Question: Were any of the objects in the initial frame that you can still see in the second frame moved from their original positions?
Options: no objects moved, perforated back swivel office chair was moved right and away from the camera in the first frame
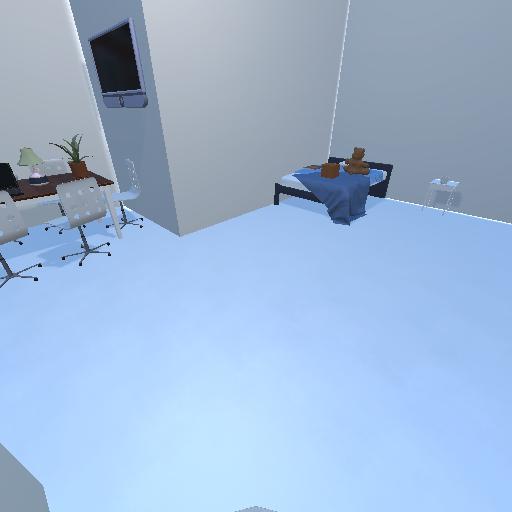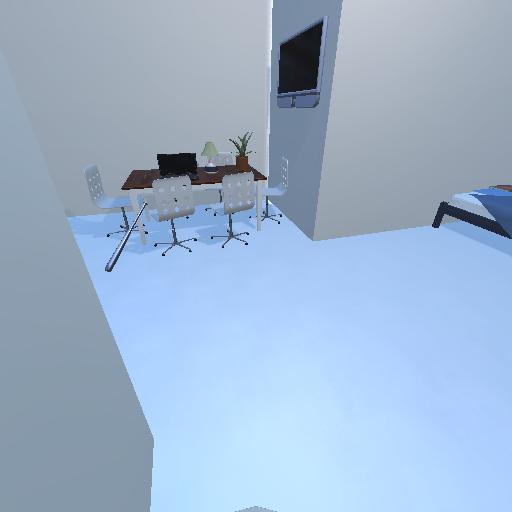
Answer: no objects moved